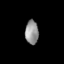
Tissue: lung
Cell type: Epithelial cells
Senescence score: 0.1927
Nuclear area (px): 308
Mean DAPI intensity: 147.068